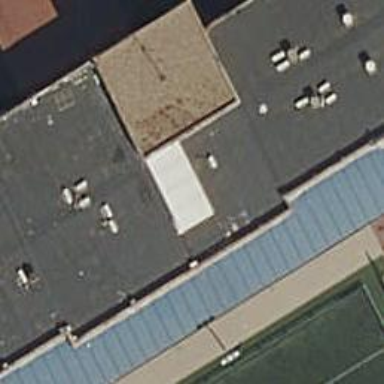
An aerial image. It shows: School.